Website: walmart
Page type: payment
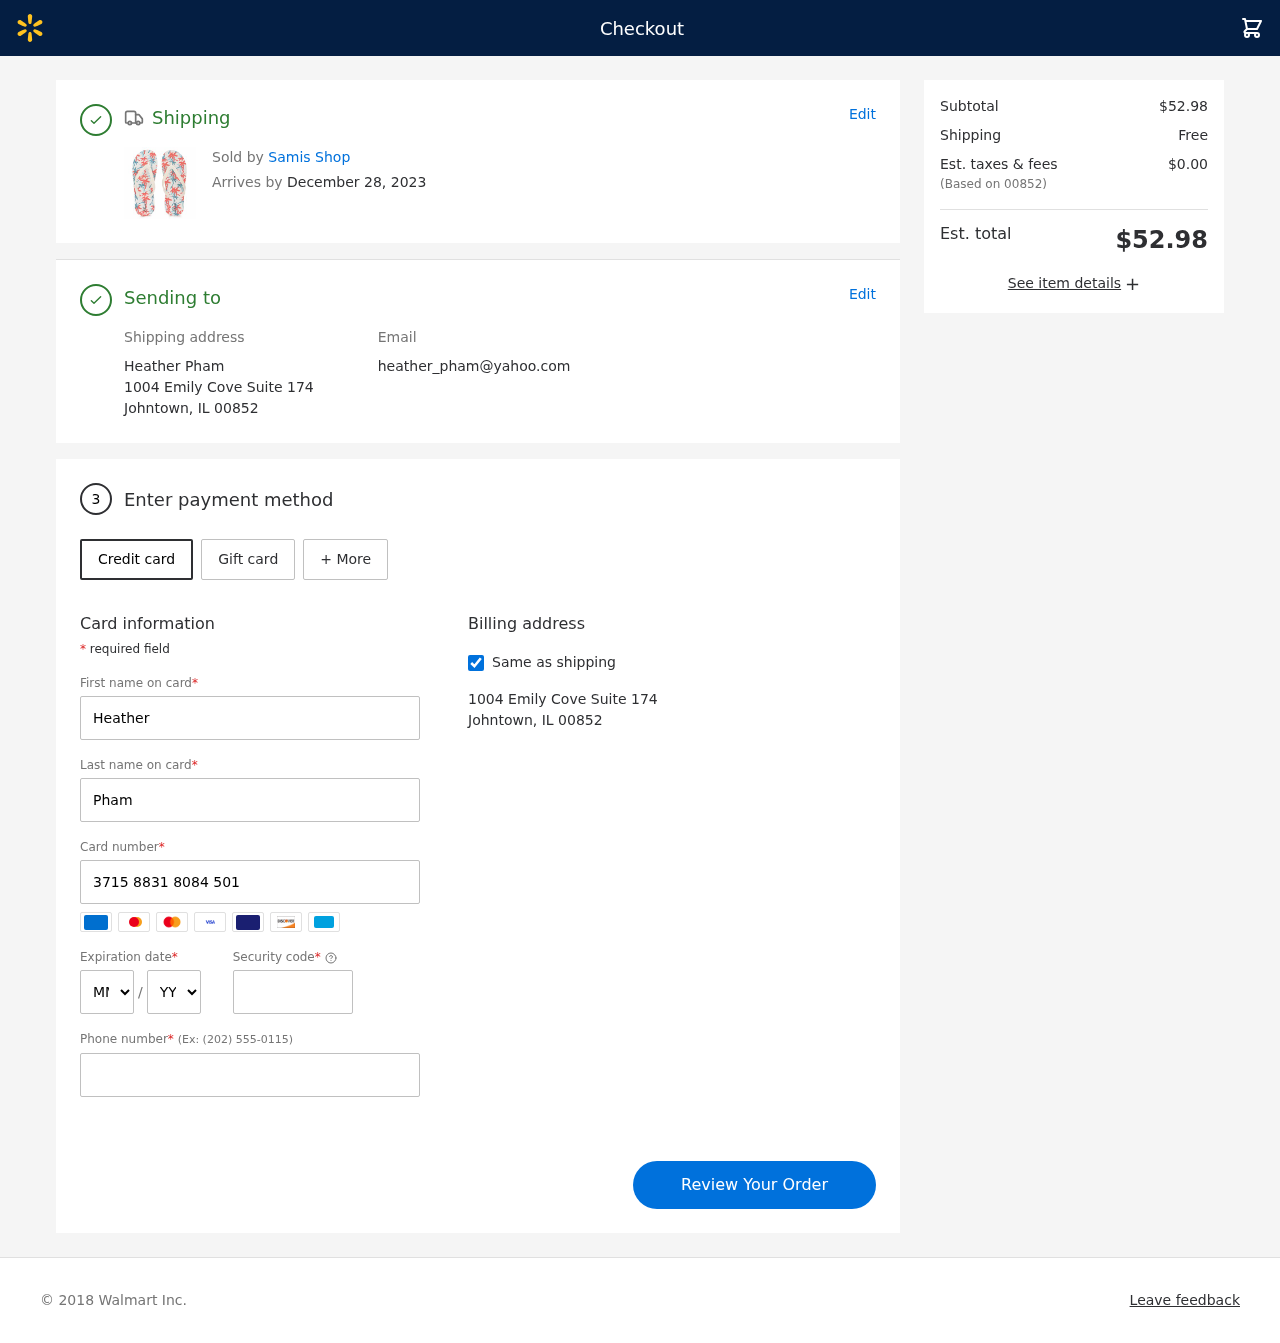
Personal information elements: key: PII_CARD_CVV
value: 2577
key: PII_CARD_EXPIRY_MONTH
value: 03
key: PII_CARD_EXPIRY_YEAR
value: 30
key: PII_CARD_NUMBER
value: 3715 8831 8084 501
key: PII_CITY_STATE_ZIP
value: Johntown, IL 00852
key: PII_EMAIL
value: heather_pham@yahoo.com
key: PII_FIRSTNAME
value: Heather
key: PII_FULLNAME
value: Heather Pham
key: PII_LASTNAME
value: Pham
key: PII_PHONE
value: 4283608698
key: PII_POSTCODE
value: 00852
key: PII_STREET
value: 1004 Emily Cove Suite 174
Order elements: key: ORDER_DELIVERY_DATE
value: December 28, 2023
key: ORDER_SUBTOTAL
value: $52.98
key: ORDER_SHIPPING_COST
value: Free
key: ORDER_TAX
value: $0.00
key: ORDER_TOTAL
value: $52.98